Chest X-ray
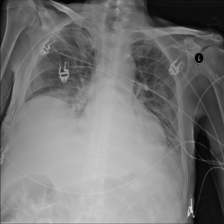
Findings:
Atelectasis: negative
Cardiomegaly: positive
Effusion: negative
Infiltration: negative
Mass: negative
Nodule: negative
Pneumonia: negative
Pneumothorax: negative
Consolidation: negative
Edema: negative
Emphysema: negative
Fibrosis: negative
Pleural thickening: negative
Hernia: negative